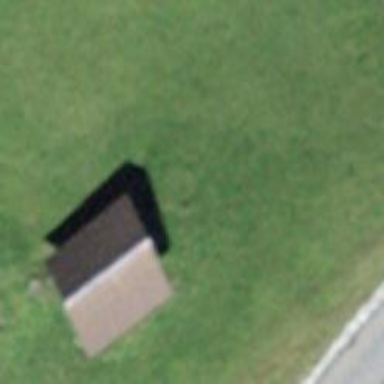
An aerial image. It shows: Rural barn.